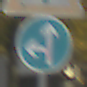
Verkehrszeichen: VorgeschriebeneFahrtrichtungGeradeausOderLinks
Zusatzzeichen oben: Lichtzeichenanlage
Umgebung: Outdoor, Urban
Tageszeit: SunriseSunset
Wetter: PartlyCloudy
Licht: Natural
Jahreszeit: Autumn
Kontrast: HighContrast